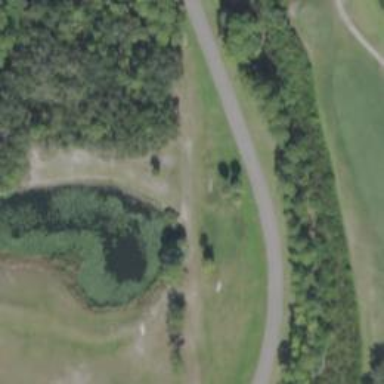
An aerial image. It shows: Disc golf hole.